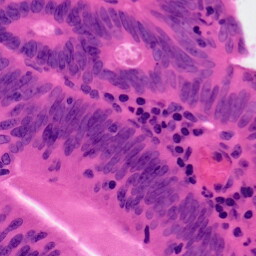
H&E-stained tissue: Colon